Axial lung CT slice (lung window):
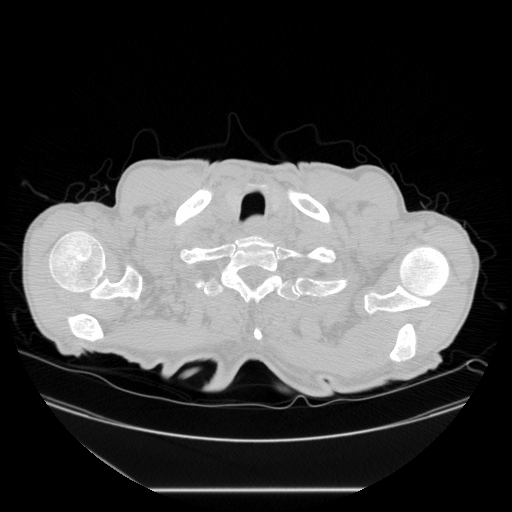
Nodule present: no